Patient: sex M, age 61
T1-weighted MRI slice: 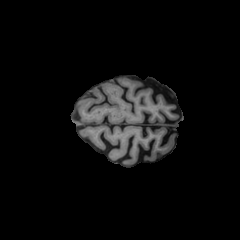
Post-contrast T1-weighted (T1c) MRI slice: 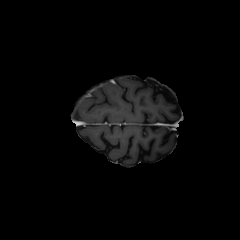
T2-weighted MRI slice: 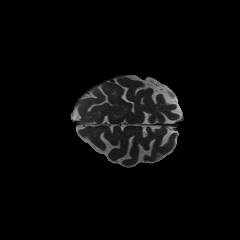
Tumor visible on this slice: no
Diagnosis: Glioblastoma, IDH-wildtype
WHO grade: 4